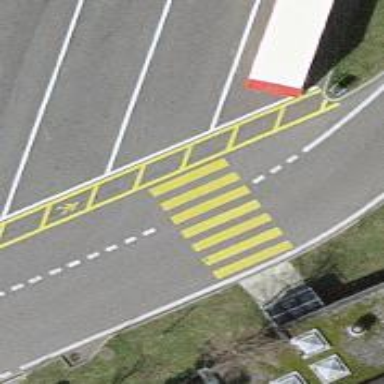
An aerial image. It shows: Uncontrolled zebra crossing.